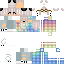
A female human skin with pale skin, wearing blonde long hair dressed in a blue tshirt and blue pants, featuring a closed mouth.